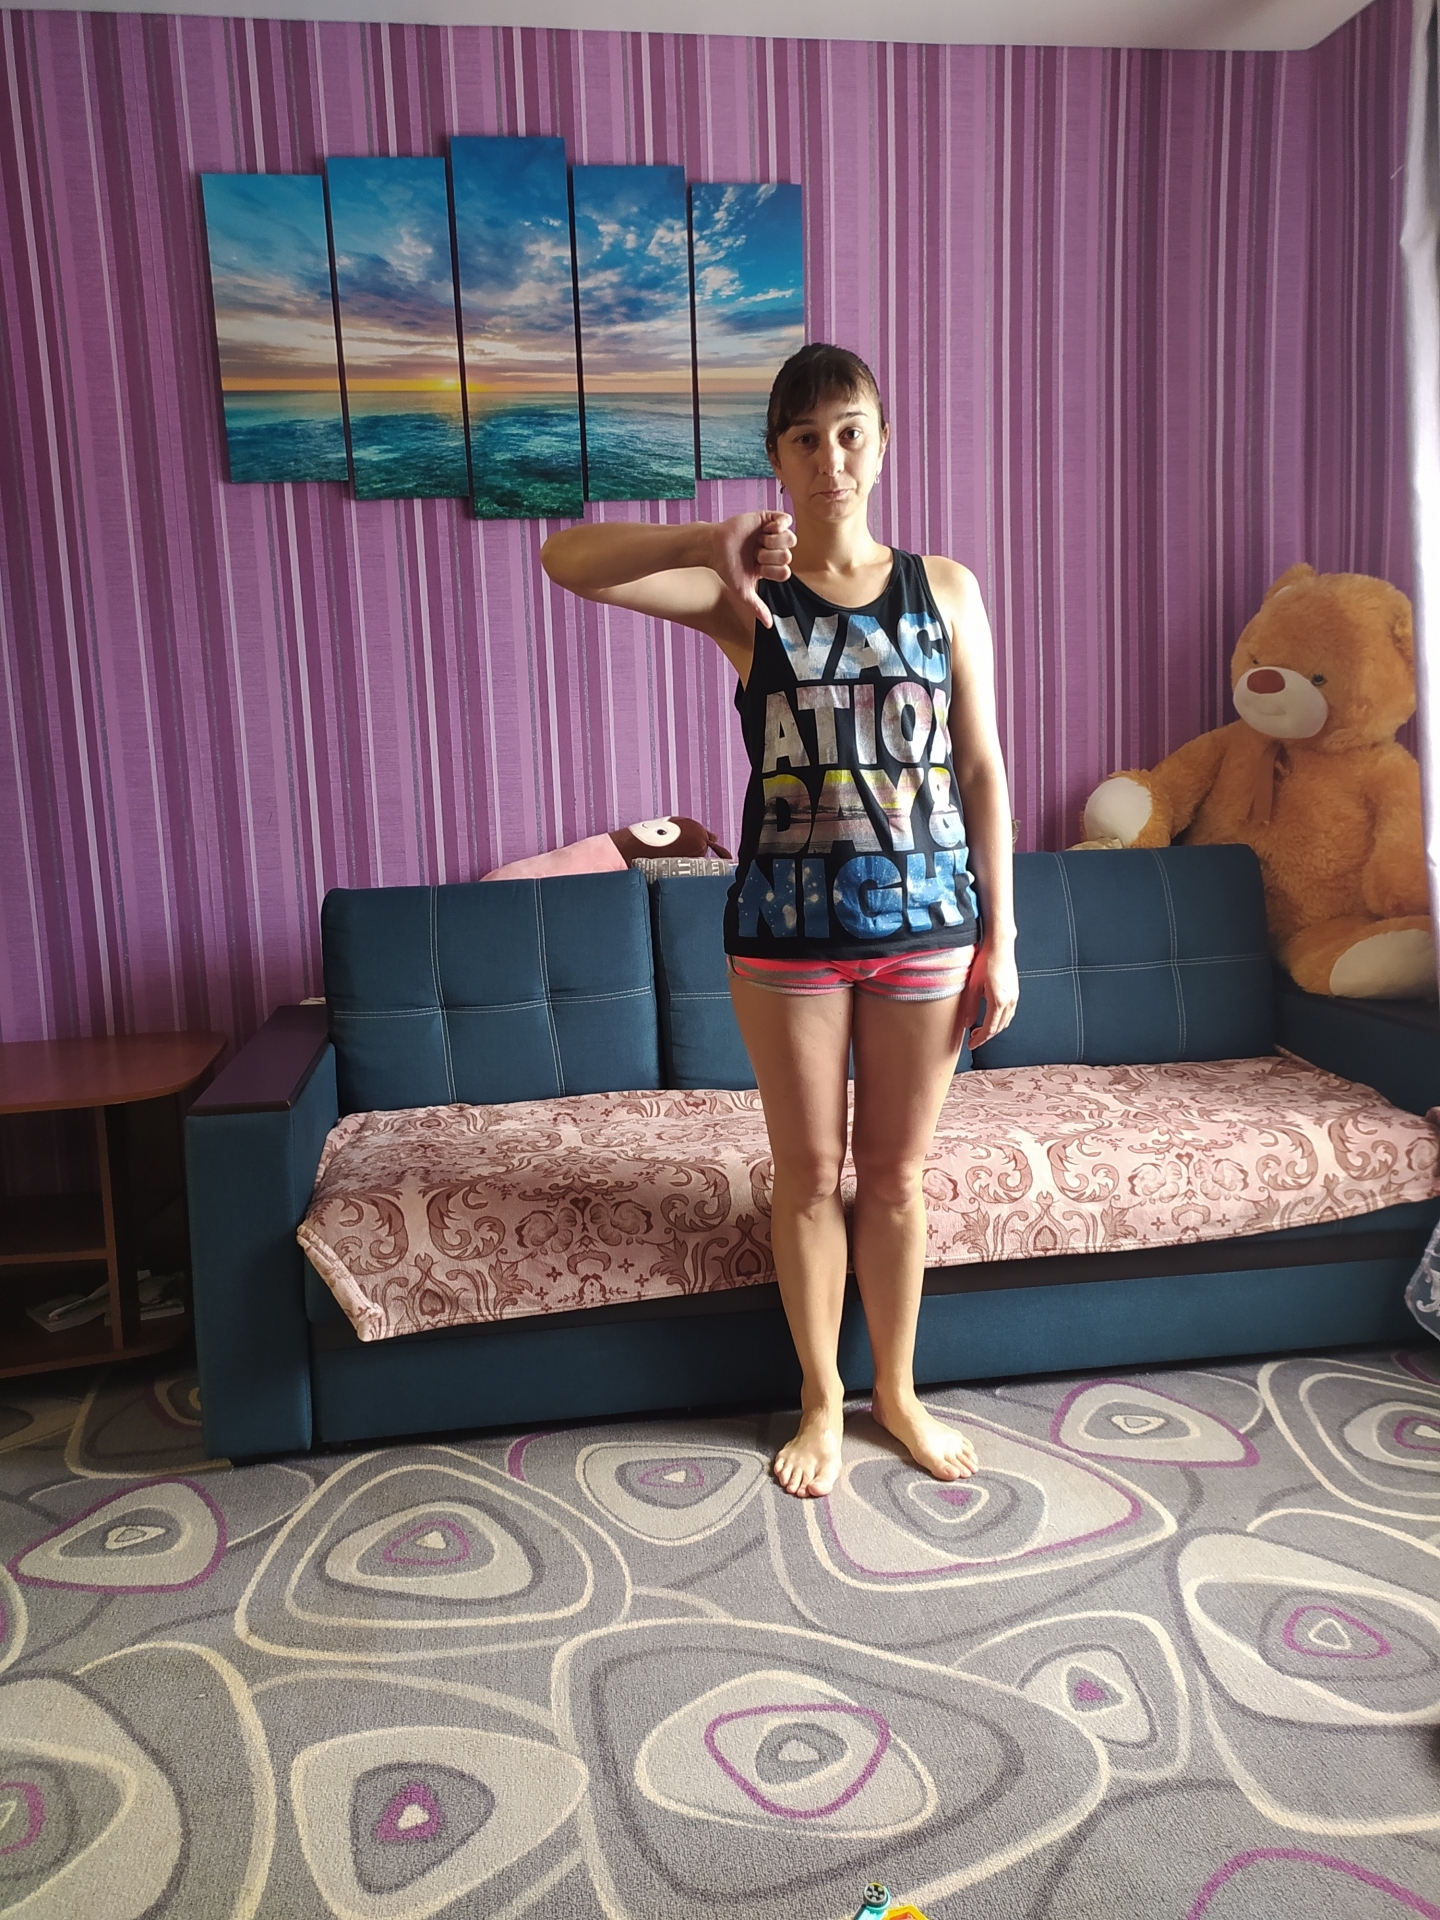
Label: clear